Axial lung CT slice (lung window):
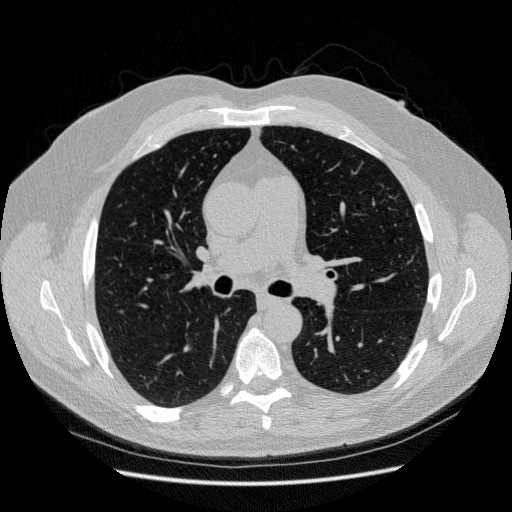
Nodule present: no